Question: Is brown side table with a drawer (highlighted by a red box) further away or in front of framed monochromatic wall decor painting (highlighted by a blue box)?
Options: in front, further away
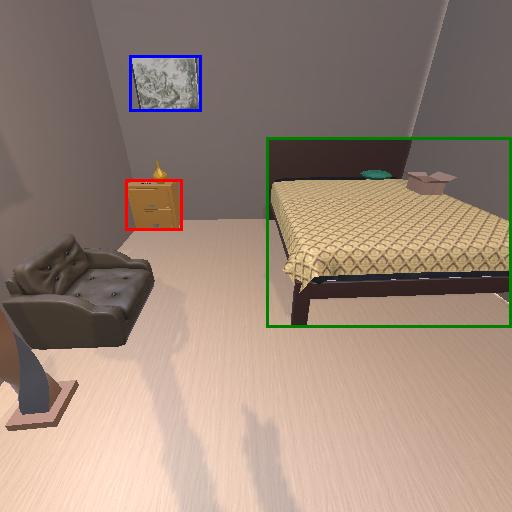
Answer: in front